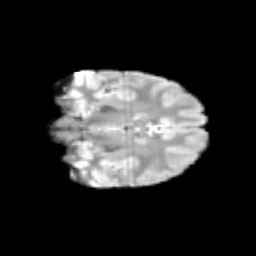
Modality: T2w
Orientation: coronal
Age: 10
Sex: female
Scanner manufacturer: siemens
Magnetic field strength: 3 T
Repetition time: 3.8 s
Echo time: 0.07 s